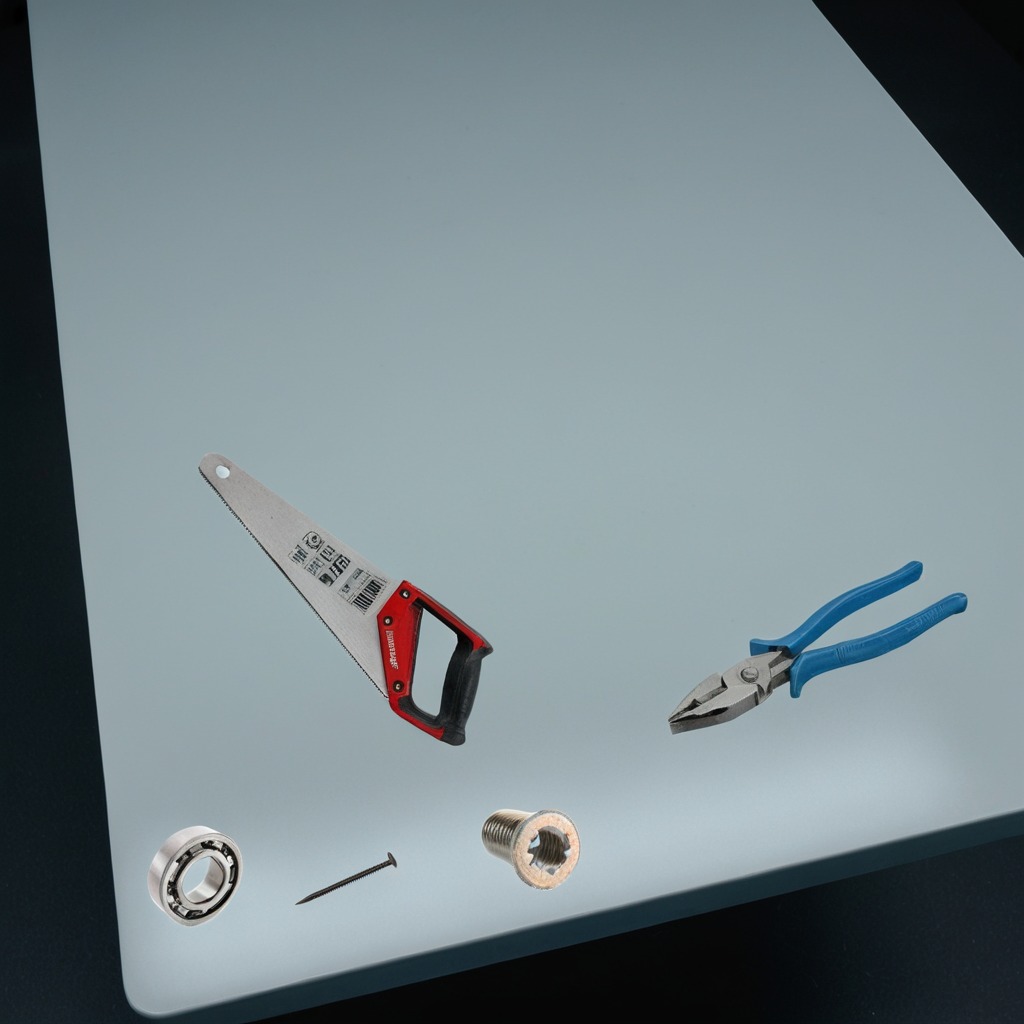
A ball bearing, a machine screw, an iron nail, pliers, and a handheld metal saw are lying on the table.